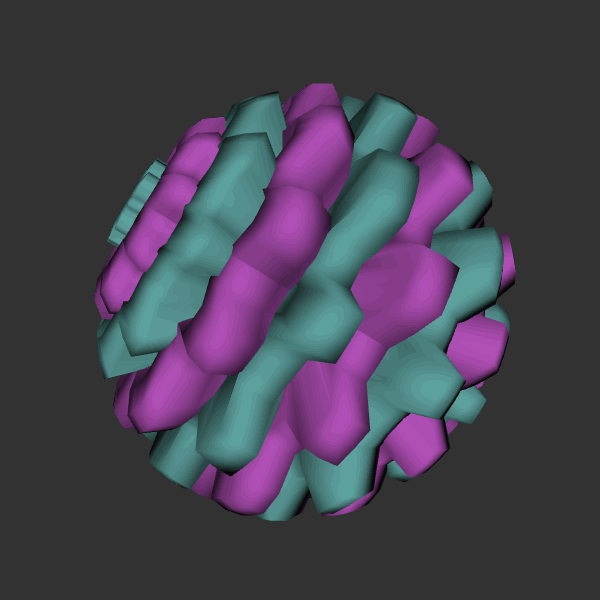
Background: dark